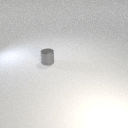
small gray metal cylinder